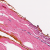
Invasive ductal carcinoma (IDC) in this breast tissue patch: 0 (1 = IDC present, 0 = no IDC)